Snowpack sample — Loveland Pass, Silver Plume, Colorado, USA (1/12/25, 11:40 AM MST)
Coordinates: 39.66, -105.88
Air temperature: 7 °F
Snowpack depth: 140 cm
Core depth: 10 cm
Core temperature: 41 °F
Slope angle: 11°, slope face: 30°
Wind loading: high
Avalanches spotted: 2
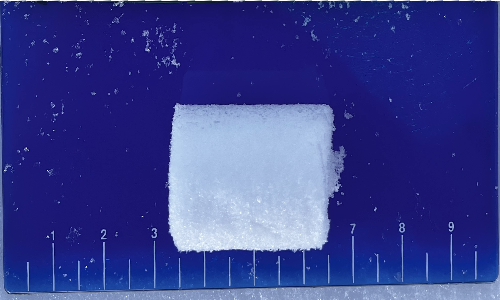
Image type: core
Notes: Pilot using slightly modified coring method that took too large segment for snow profile picturing, advised not to use in higher level models. Two avalanche on south face nearby, partially cloudy with light snow in the last 24 hours. Lots of wind loading on eastern features.